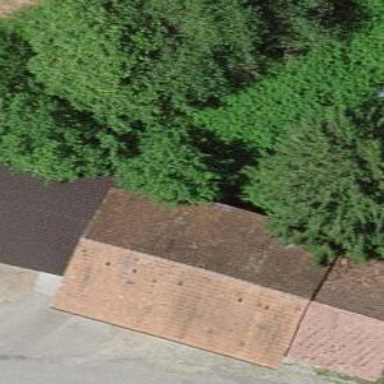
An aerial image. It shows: Barn.